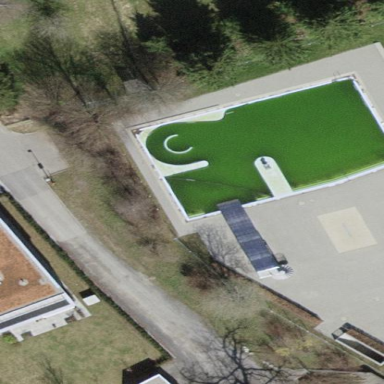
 perfect for swimming and other water activities."